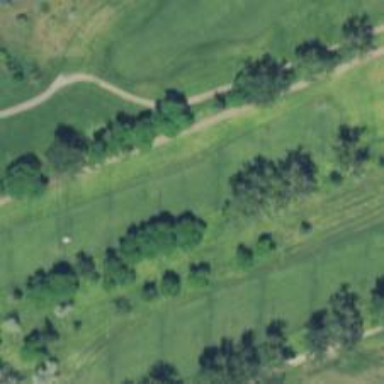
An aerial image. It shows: View of golf hole.